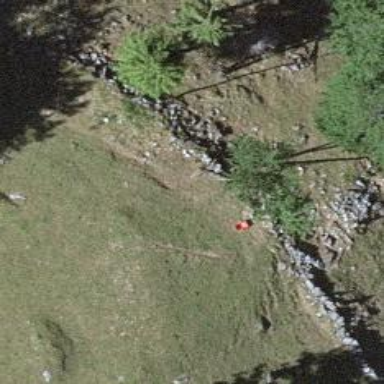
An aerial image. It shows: Wall made of dry stone.